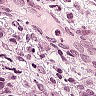
Metastatic tissue present: yes